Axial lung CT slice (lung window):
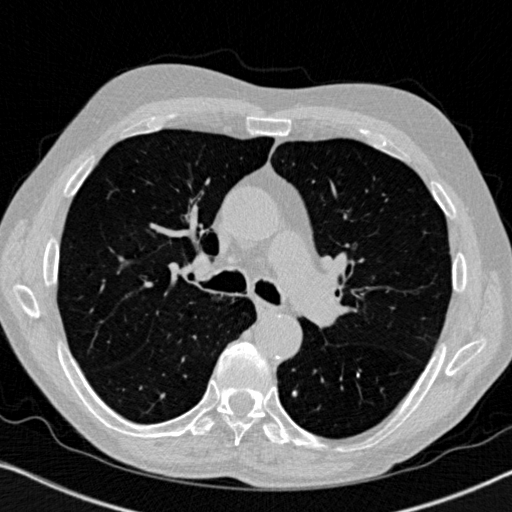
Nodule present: yes
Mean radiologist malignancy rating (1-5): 1